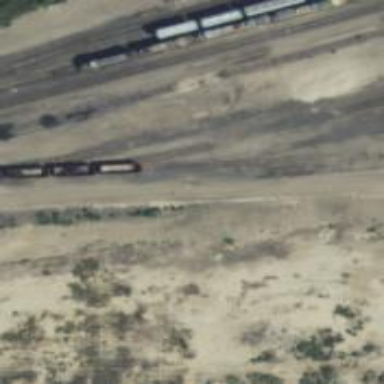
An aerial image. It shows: Railway yard.